Field crop: maize
Growth stage: 1
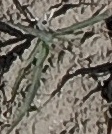
Species: sorghum